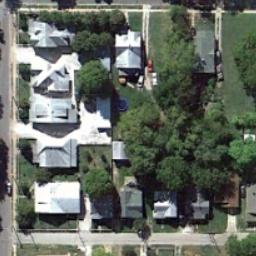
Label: medium_residential